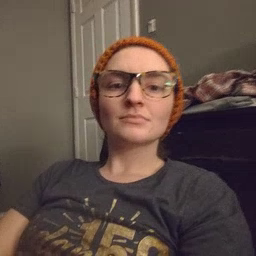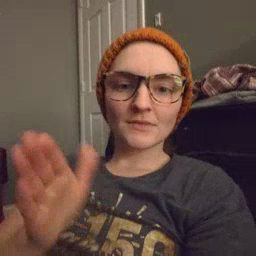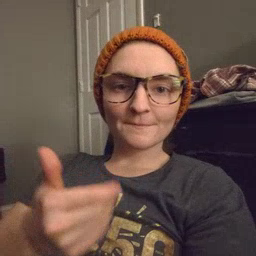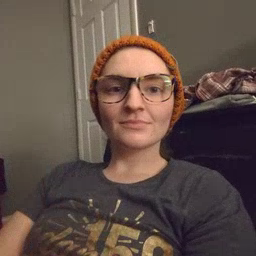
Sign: room